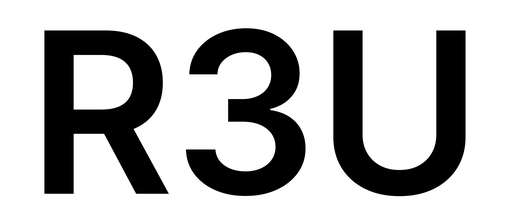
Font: Inter_SemiBold